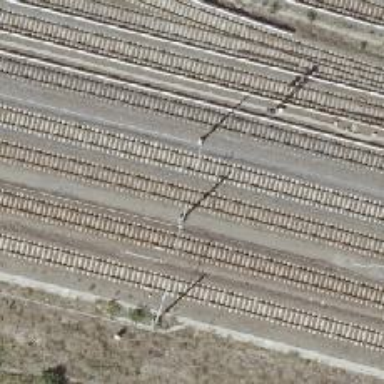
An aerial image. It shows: Milestone along the railway track with catenary mast.